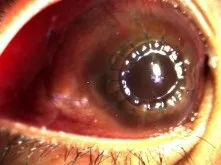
Third-week postoperative slitlamp examination of the right eye.
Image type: ophthalmic_imaging (slit_lamp_photograph)